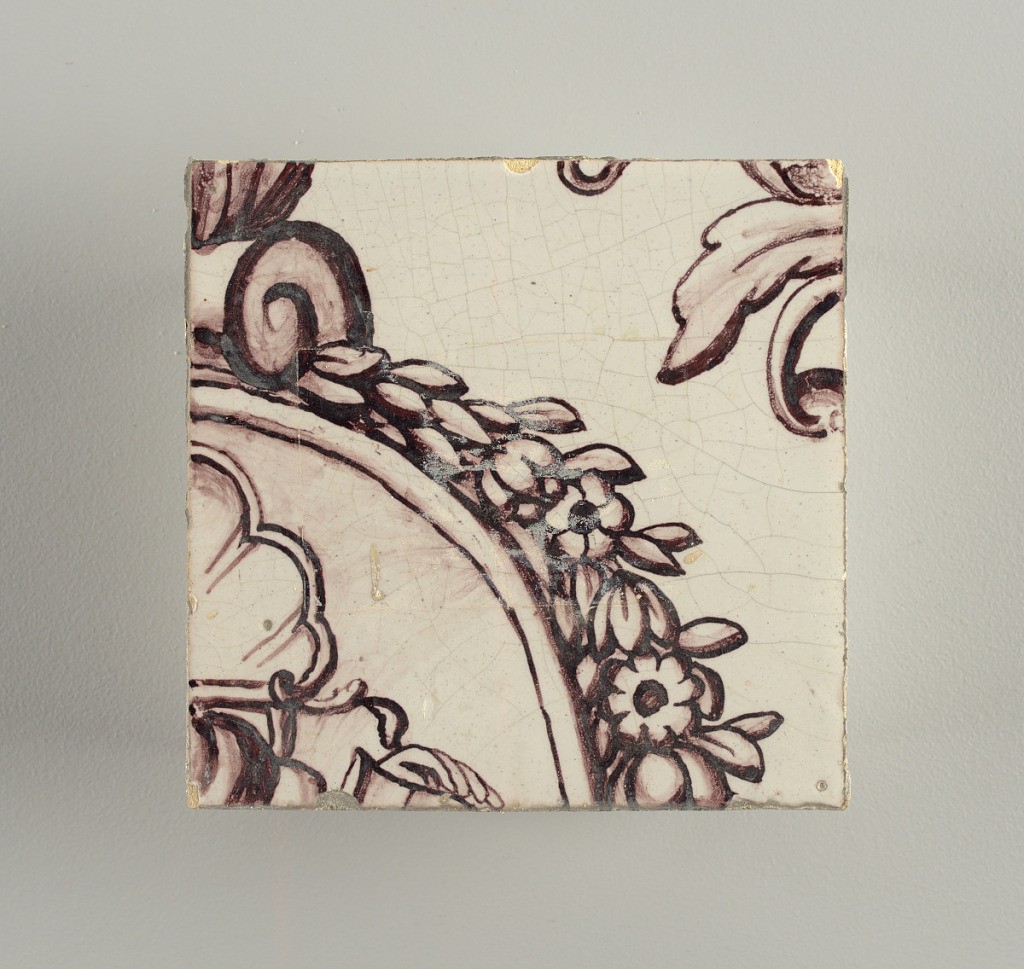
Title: Wall facing
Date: ca. 1725
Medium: tin-glazed earthenware, underglaze
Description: Running design for a frieze or a dado, composed of scrolls of foliage and strapwork, and four repeating motifs--a seated woman in a small upright oval medallion, a putto seated on a rocailled base, and strapwork in axial pattern.  The various panels, A to F, show various repeats of the same design, all being five tiles high and a varying number of tiles wide.